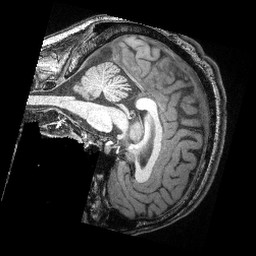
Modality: T1w
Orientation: sagittal
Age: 34
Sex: male
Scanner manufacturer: siemens
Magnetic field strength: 3 T
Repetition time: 2.4 s
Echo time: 0.00374 s